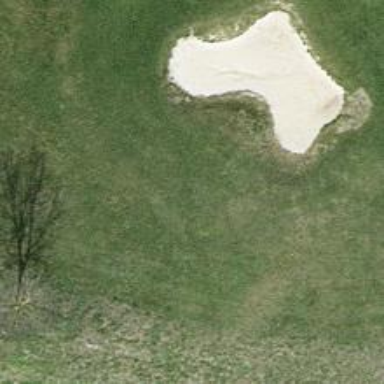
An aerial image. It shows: Golf bunker filled with natural sand.